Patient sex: F
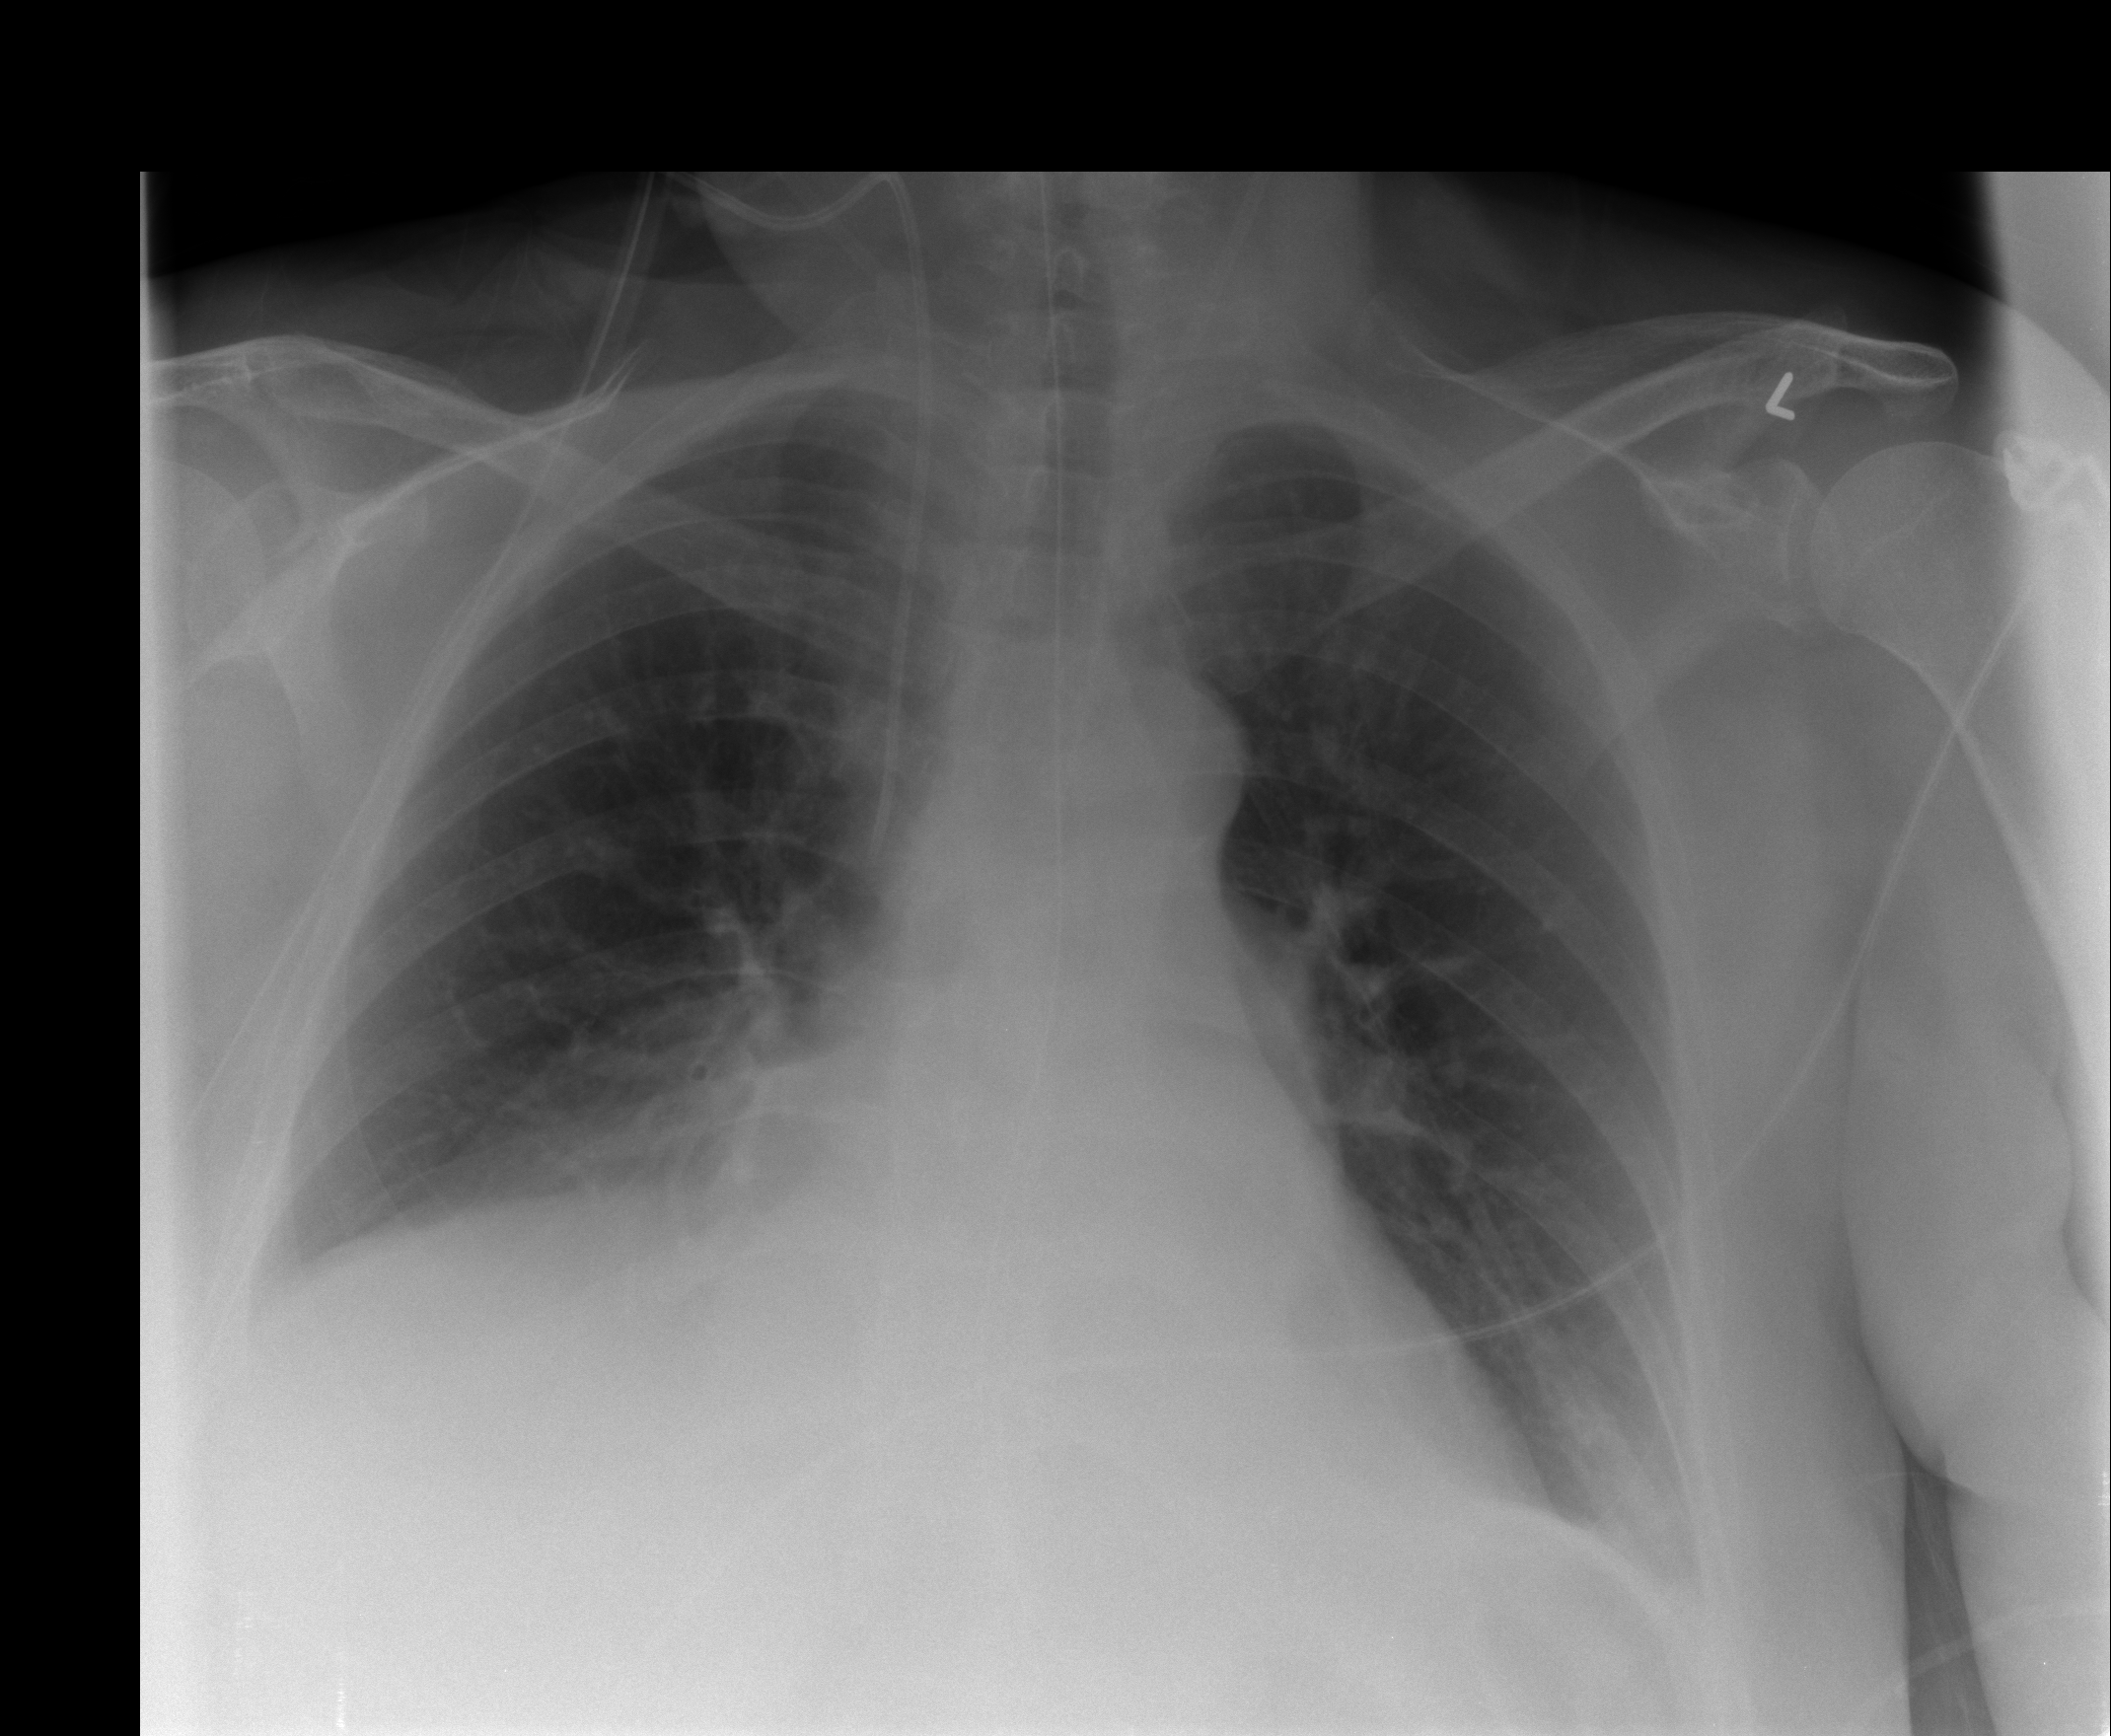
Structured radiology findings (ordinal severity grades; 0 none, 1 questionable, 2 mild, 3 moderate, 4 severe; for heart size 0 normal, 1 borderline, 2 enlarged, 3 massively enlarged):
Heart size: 1
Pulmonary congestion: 1
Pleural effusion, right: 1
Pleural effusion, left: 1
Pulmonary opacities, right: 0
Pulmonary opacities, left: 0
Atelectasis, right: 2
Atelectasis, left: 2